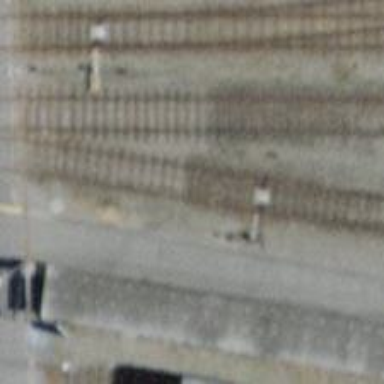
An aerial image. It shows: Railway switch.